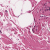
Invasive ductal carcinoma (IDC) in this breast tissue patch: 0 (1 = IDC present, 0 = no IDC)